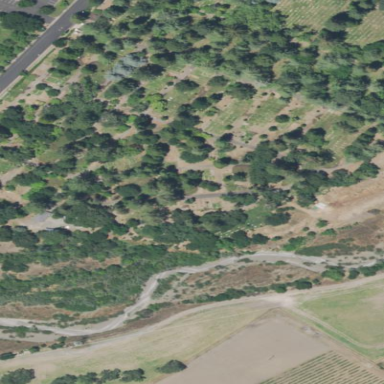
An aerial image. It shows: Cemetery.